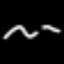
Label: squiggle